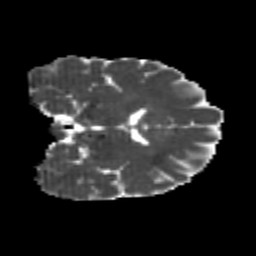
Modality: MD
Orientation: coronal
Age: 22
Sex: male
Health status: healthy
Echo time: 0.074 s